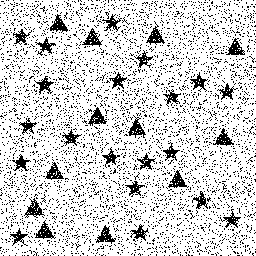
Squares: 0
Triangles: 12
Stars: 20
Total shapes: 32